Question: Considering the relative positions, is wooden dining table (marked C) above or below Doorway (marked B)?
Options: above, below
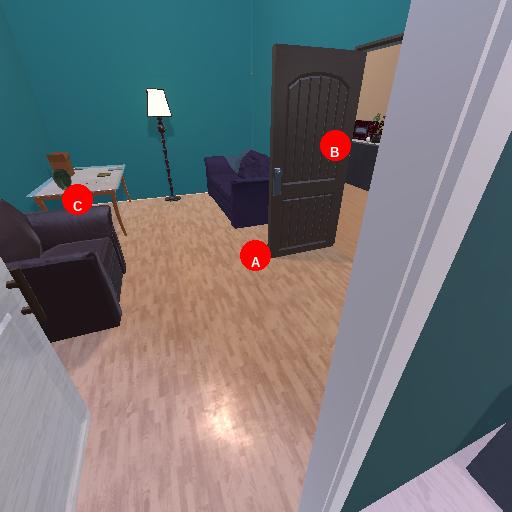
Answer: above